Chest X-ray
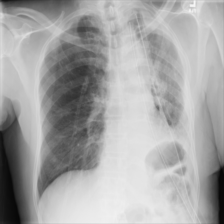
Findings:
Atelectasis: negative
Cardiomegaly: negative
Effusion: negative
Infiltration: negative
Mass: negative
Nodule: negative
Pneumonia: negative
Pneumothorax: negative
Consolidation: negative
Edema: negative
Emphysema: negative
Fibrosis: negative
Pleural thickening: negative
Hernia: negative